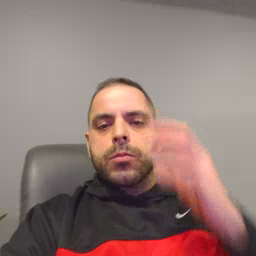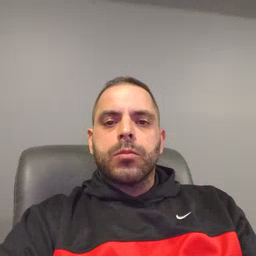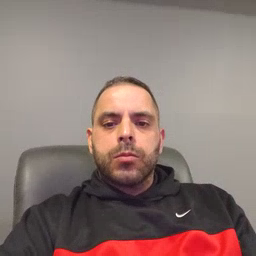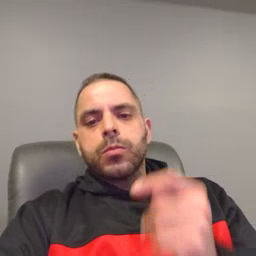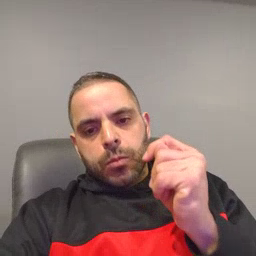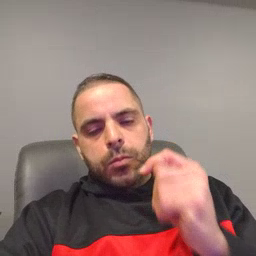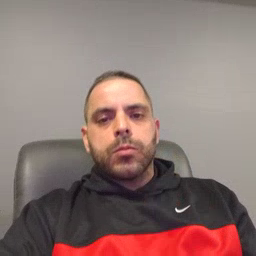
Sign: toy